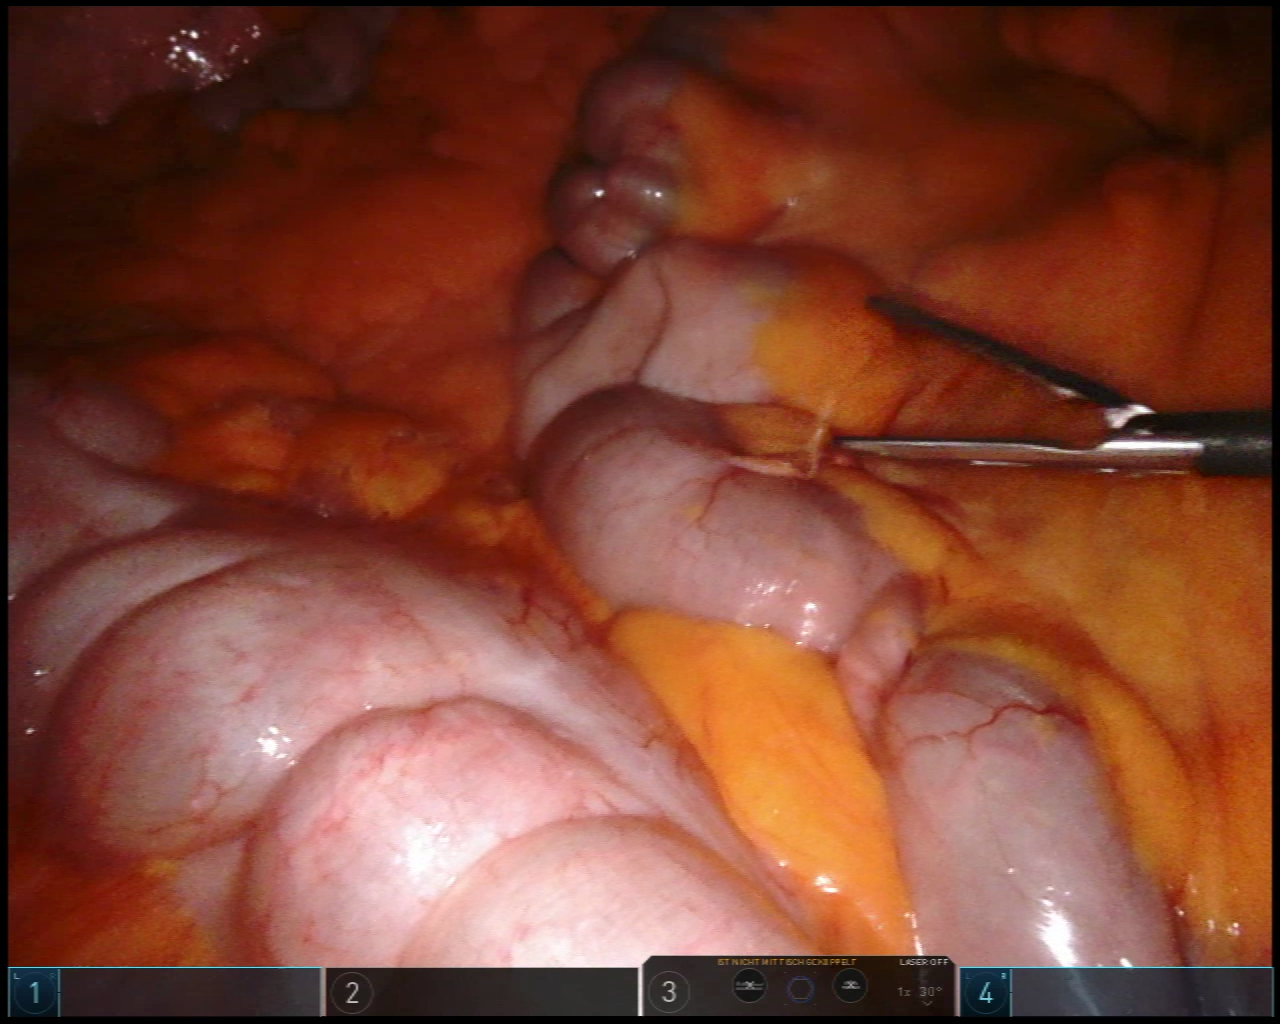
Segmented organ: colon
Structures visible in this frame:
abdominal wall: yes
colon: yes
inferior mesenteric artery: no
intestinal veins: no
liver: no
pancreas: no
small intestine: yes
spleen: no
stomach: no
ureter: no
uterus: no
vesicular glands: no